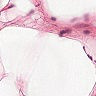
Metastatic tissue present: no